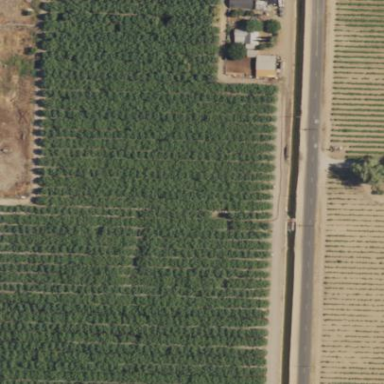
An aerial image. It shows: Vineyard.